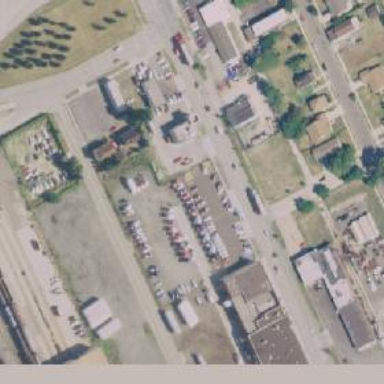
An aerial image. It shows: Parking area with asphalt surface.